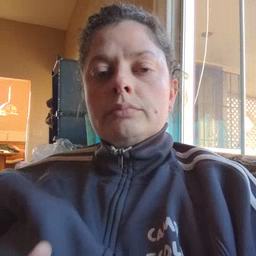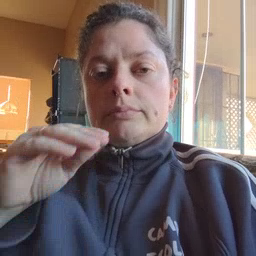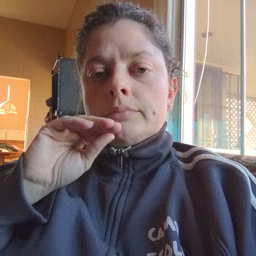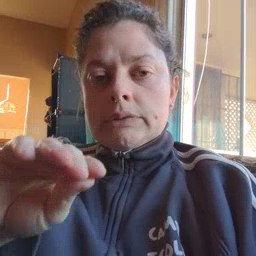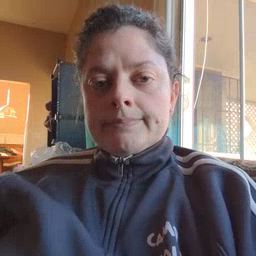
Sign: kiss